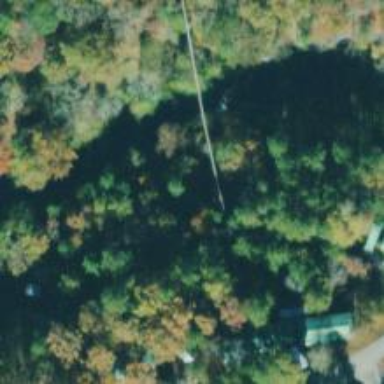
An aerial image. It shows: Path with excellent trail visibility.